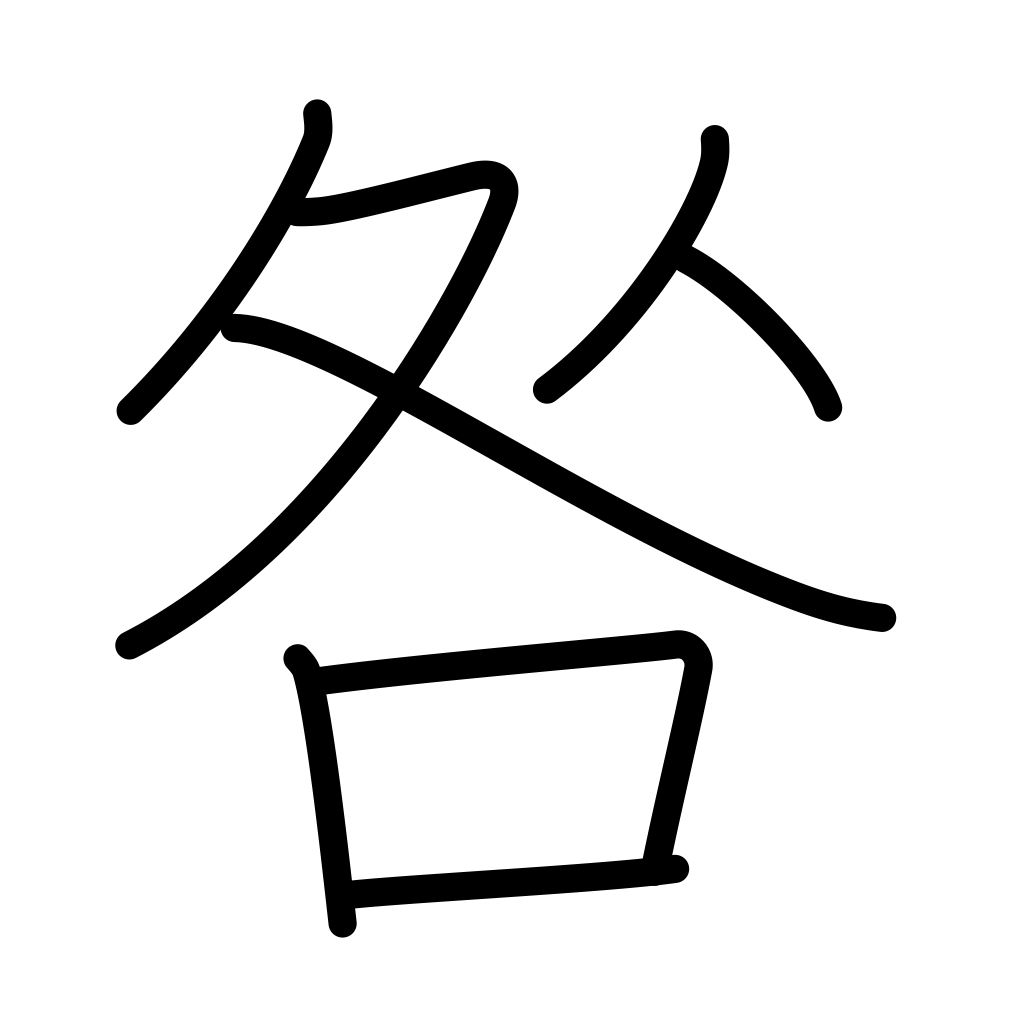
Meaning: blame, censure, reprimand